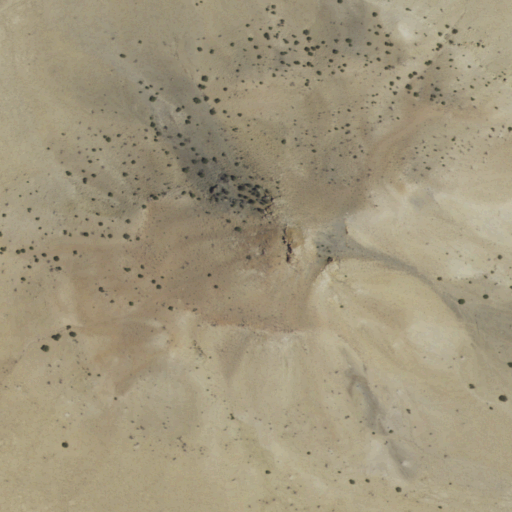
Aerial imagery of mountain in New Mexico named White Peak containing shrub and grassland